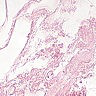
Metastatic tissue present: no